Field crop: maize
Growth stage: 2
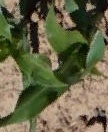
Species: maize